Field crop: maize
Growth stage: 2
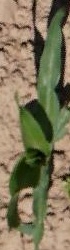
Species: maize